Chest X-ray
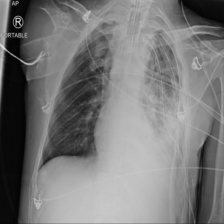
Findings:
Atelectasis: negative
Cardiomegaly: negative
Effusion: negative
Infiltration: negative
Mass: negative
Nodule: negative
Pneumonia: negative
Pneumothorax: negative
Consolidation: negative
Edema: negative
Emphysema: negative
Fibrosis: negative
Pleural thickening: negative
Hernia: negative